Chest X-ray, PA view. Patient: 54 years old, sex M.
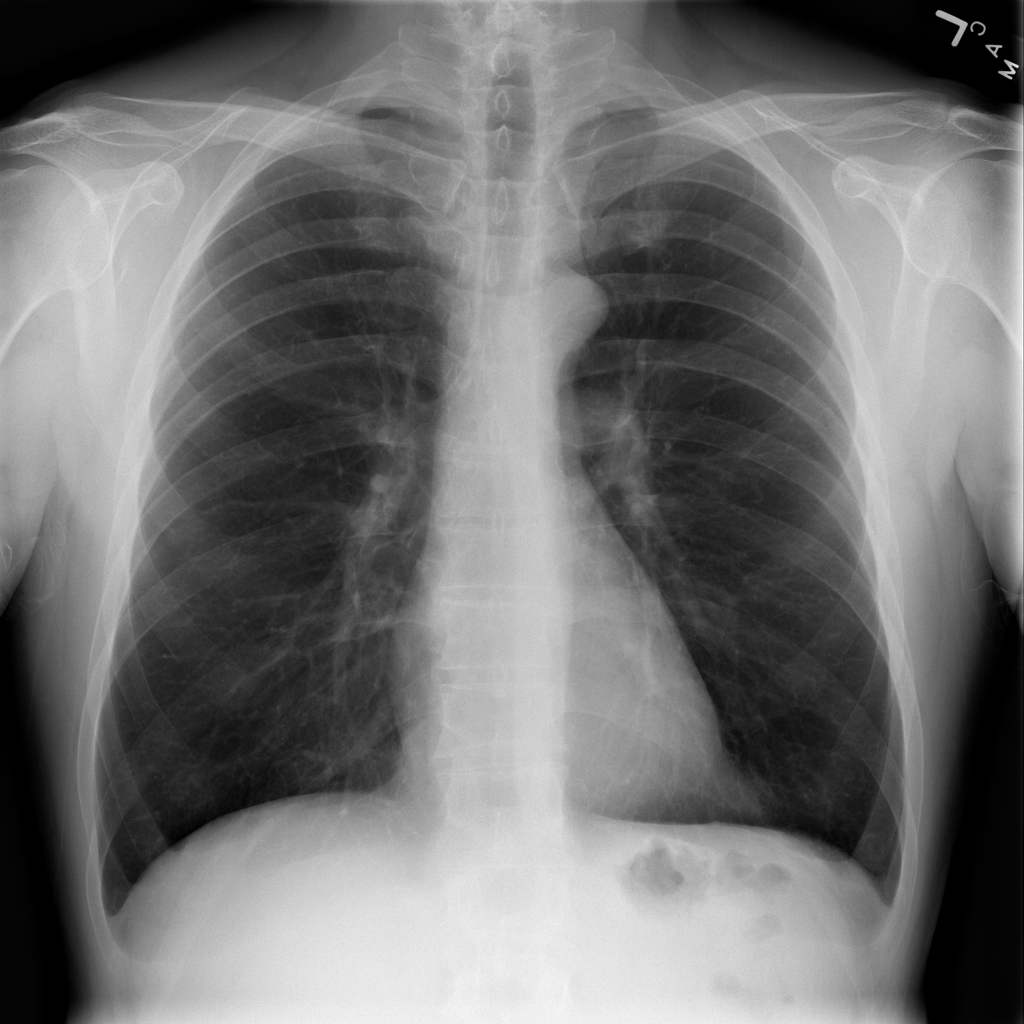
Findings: Infiltration